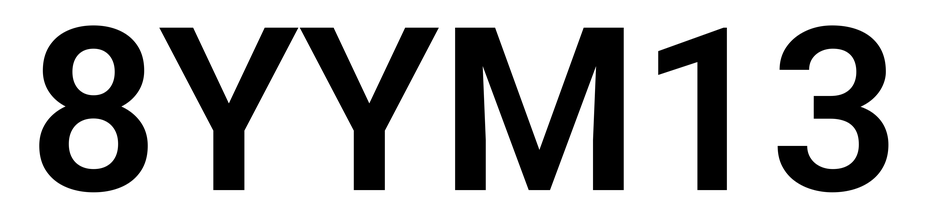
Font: Roboto_SemiBold